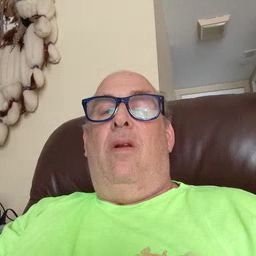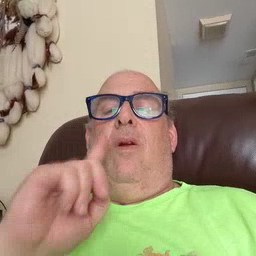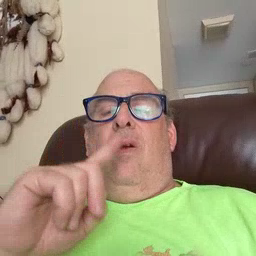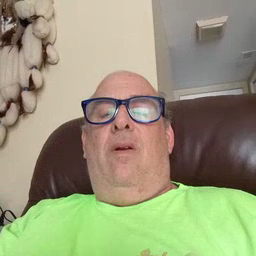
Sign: talk